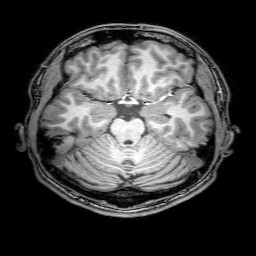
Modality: T1w
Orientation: coronal
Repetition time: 0.00828 s
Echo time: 0.00388 s